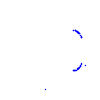
Particle: kaon